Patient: sex M, age 65
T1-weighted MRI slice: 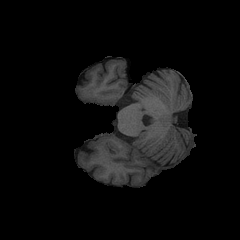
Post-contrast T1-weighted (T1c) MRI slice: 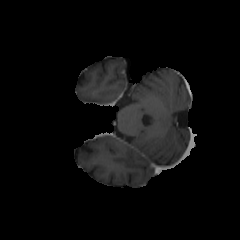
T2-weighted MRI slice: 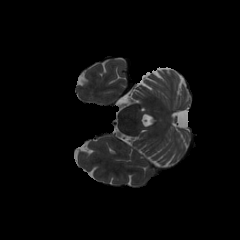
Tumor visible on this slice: no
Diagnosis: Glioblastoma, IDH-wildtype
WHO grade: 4